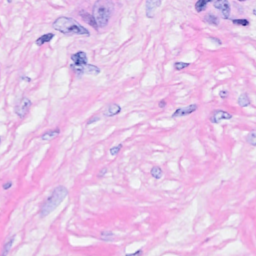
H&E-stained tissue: Breast